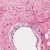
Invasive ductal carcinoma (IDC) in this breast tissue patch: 1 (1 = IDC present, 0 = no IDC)